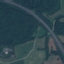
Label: Highway